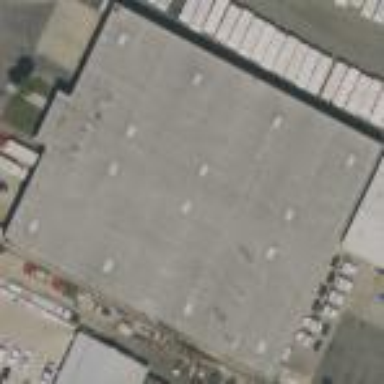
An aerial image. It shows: Warehouse.